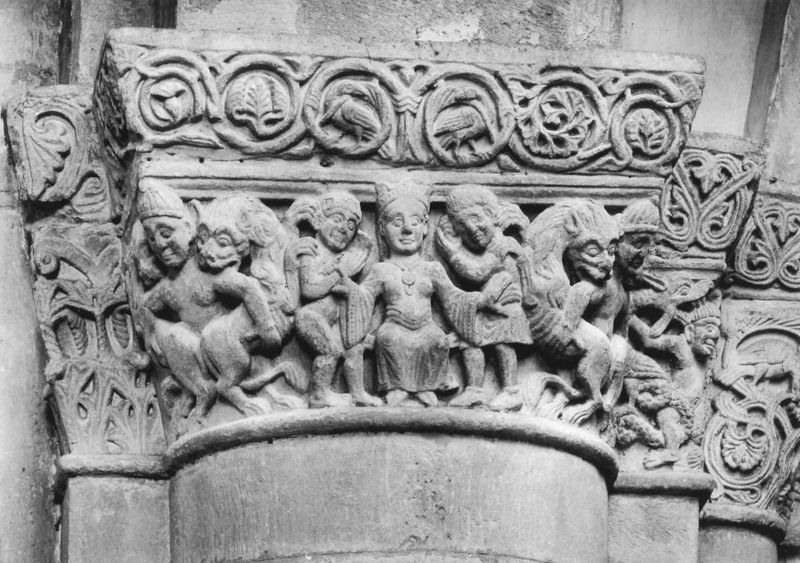
Titel: Pavia, S. Michele Maggiore
Standort: Pavia, S. Michele Maggiore (EU - I)
Schlagwörter: blätter, kampf, vogel, frauen, menschen, ausschnitt, frau, grau, hell, marmor, männer, säule, gebäude, hund, tier, tiere, muster, ornament, gericht, architektur, stein, vögel, kirche, blatt, gotik, krone, pferd, ranken, skulptur, relief, ähre, kette, figuren, könig, papst, detail, symmetrie, ornamente, plastik, foto, fotografie, symmetrisch, schwarzweiß, schlange, bürgertum, helm, mythologie, kapitell, girlanden, photo, fries, sims, verführung, löwen, hammer, fressen, fabel, mittelalter, fabelwesen, klerus, romanik, herrscherin, königin, löwe, fresko, maria, ornamnet, verzierungen, beissen, biss, kaiserin, fische, symbole, gemeißelt, kapitel, monster, figurenkapitell, ottonisch, biest, runen, trennen, gemeiselt, vries